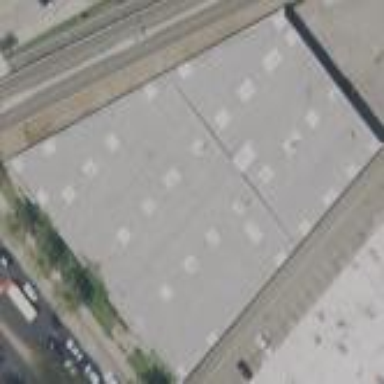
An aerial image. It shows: Warehouse building used for storage rental.